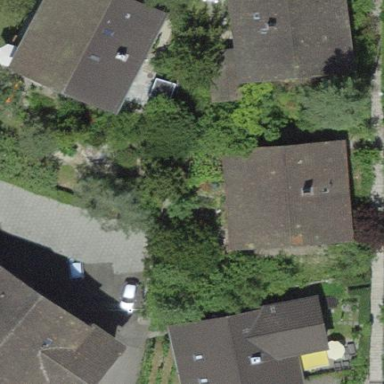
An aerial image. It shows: Simple and straightforward house.